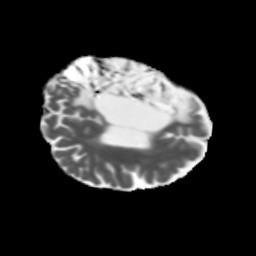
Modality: MD
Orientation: axial
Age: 48
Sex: male
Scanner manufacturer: siemens
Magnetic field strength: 3 T
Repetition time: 5.47 s
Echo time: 0.0854 s